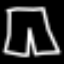
Label: pants